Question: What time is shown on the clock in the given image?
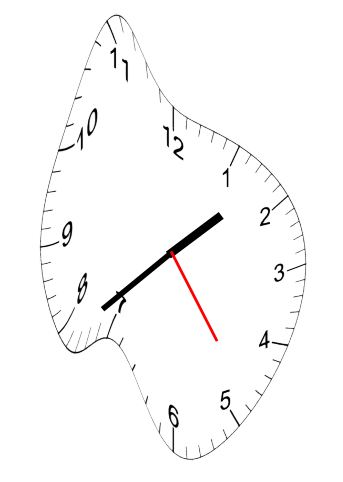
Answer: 01:38:24